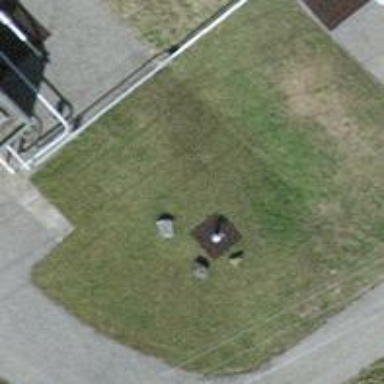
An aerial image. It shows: Station for pipelines.